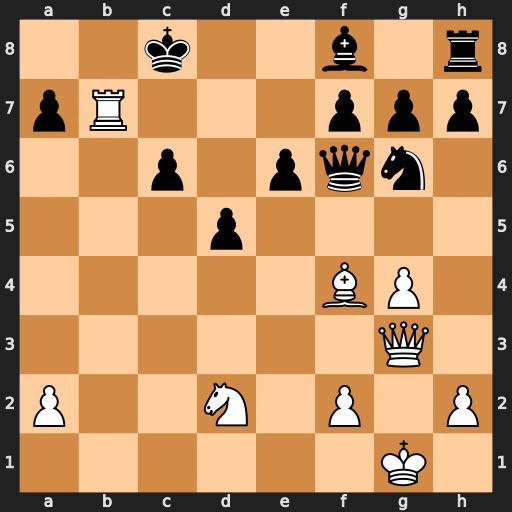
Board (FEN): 2k2b1r/pR3ppp/2p1pqn1/3p4/5BP1/6Q1/P2N1P1P/6K1
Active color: w
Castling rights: -
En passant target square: -
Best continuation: Rc7+ Kd8 Qb3 Bb4 Qxb4